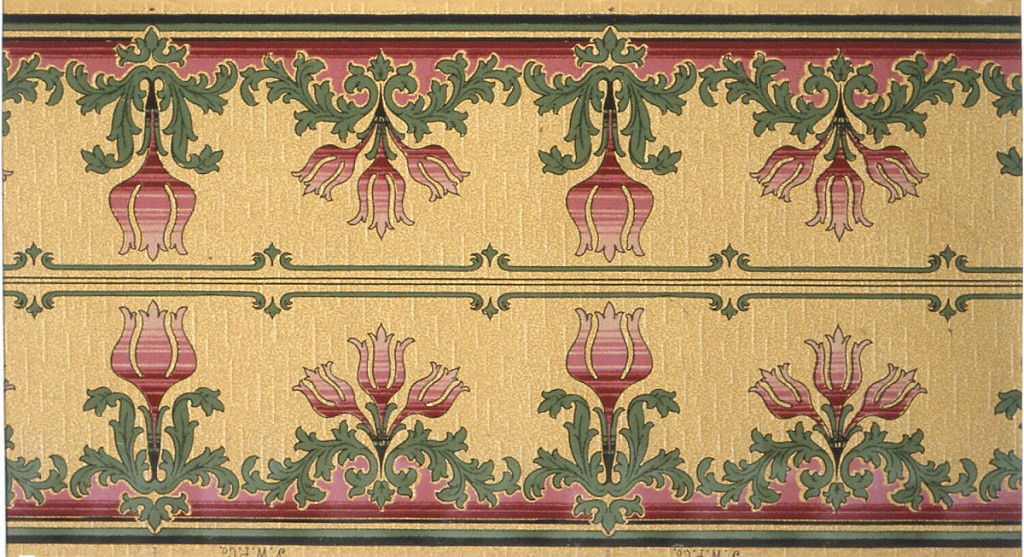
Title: Frieze
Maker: York Wall Paper Company, 1895
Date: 1905–1915
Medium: Machine-printed paper
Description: Borders printed two across (mirror). Three stylized tulips alternating with a single, larger tulip. Flowers are shaded by stripes of differing shades of pink. Top is decorated with green stripe and elongated foliate scrolls. Bottom has bands of dark and light green. Pink stripe pattern mimicking tulip coloring that fills the negative space between the green border and the leafy foliage. Beige ground with very subtle light beige vertival discontinuous lines. On top of this is an overall layer of small black vermiculation. Art Nouveau/Mission Style.
Printed in selvedge: "Y. W. P. Co"